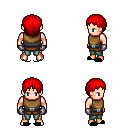
a pixel art fantasy rpg character, male body template, human, light skin, leather chest armor, teal pants, red plain hairstyle, metal gloves, black slippers, four views (front, back, left, right), 2x2 character sprite sheet, small pixel art, hard edges, no anti-aliasing